Question: In Sandbox configuration, 20 connections means that only 20 users connected to a channel will recieve pusher notifications? If yes, what happens when more clients tries to connect?
If user opens multiple tabs (same IP), it will sums to connections number?
source: <URL>

Thanks
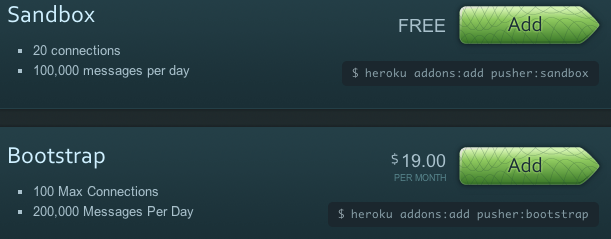
Answer: Here's the FAQ on how connections are counted:
<URL>
And for messages:
<URL>